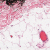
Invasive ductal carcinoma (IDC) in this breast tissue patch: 0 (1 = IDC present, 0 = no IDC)